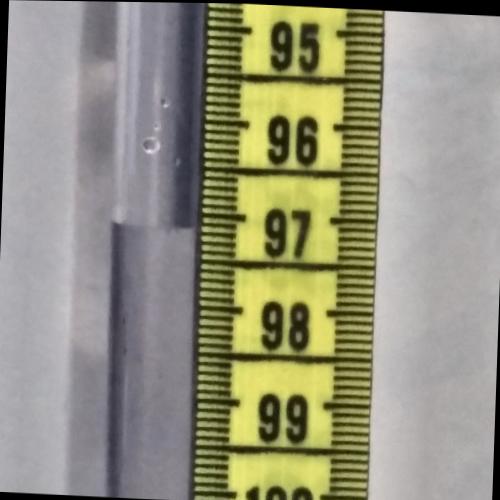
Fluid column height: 97.1 cm